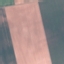
Land use / land cover: AnnualCrop